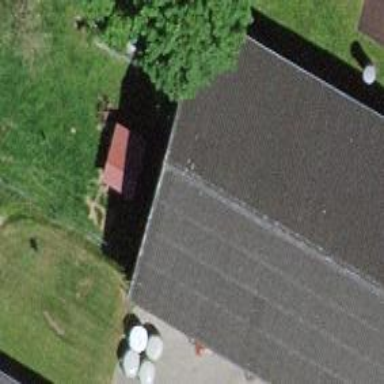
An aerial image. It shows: Rural barn.